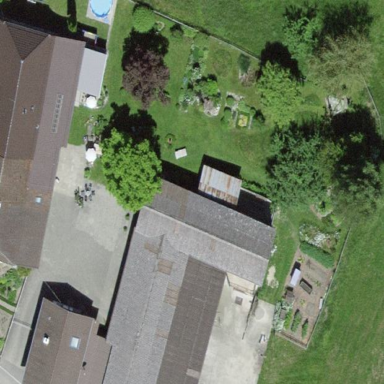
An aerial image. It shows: Farmyard area.